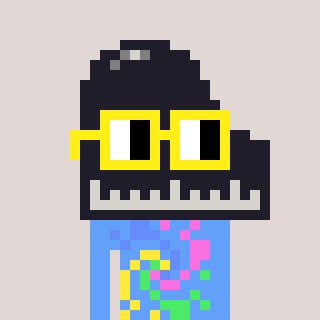
a pixel art character with square yellow glasses, a piano-shaped head and a blue-colored body on a warm background